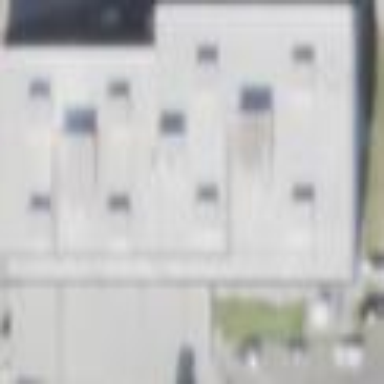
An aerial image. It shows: Industrial building.